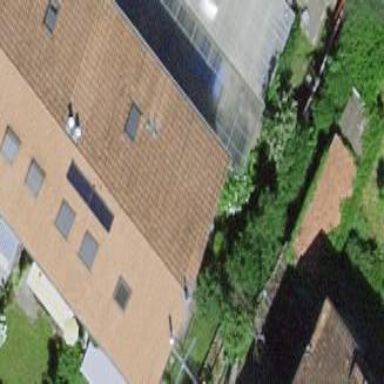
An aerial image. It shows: House with gabled roof oriented across.